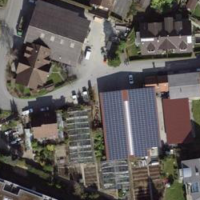
EUNIS habitat code: 54
Species observed at this site:
Nicandra physalodes